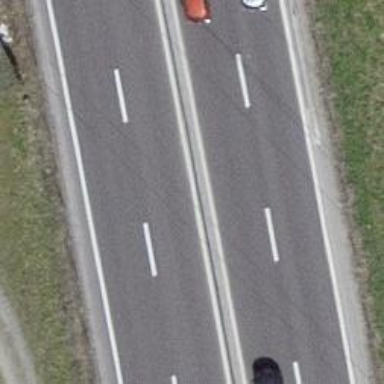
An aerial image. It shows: Motorway link.